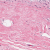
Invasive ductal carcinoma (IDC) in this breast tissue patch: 0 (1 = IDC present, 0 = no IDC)